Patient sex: F
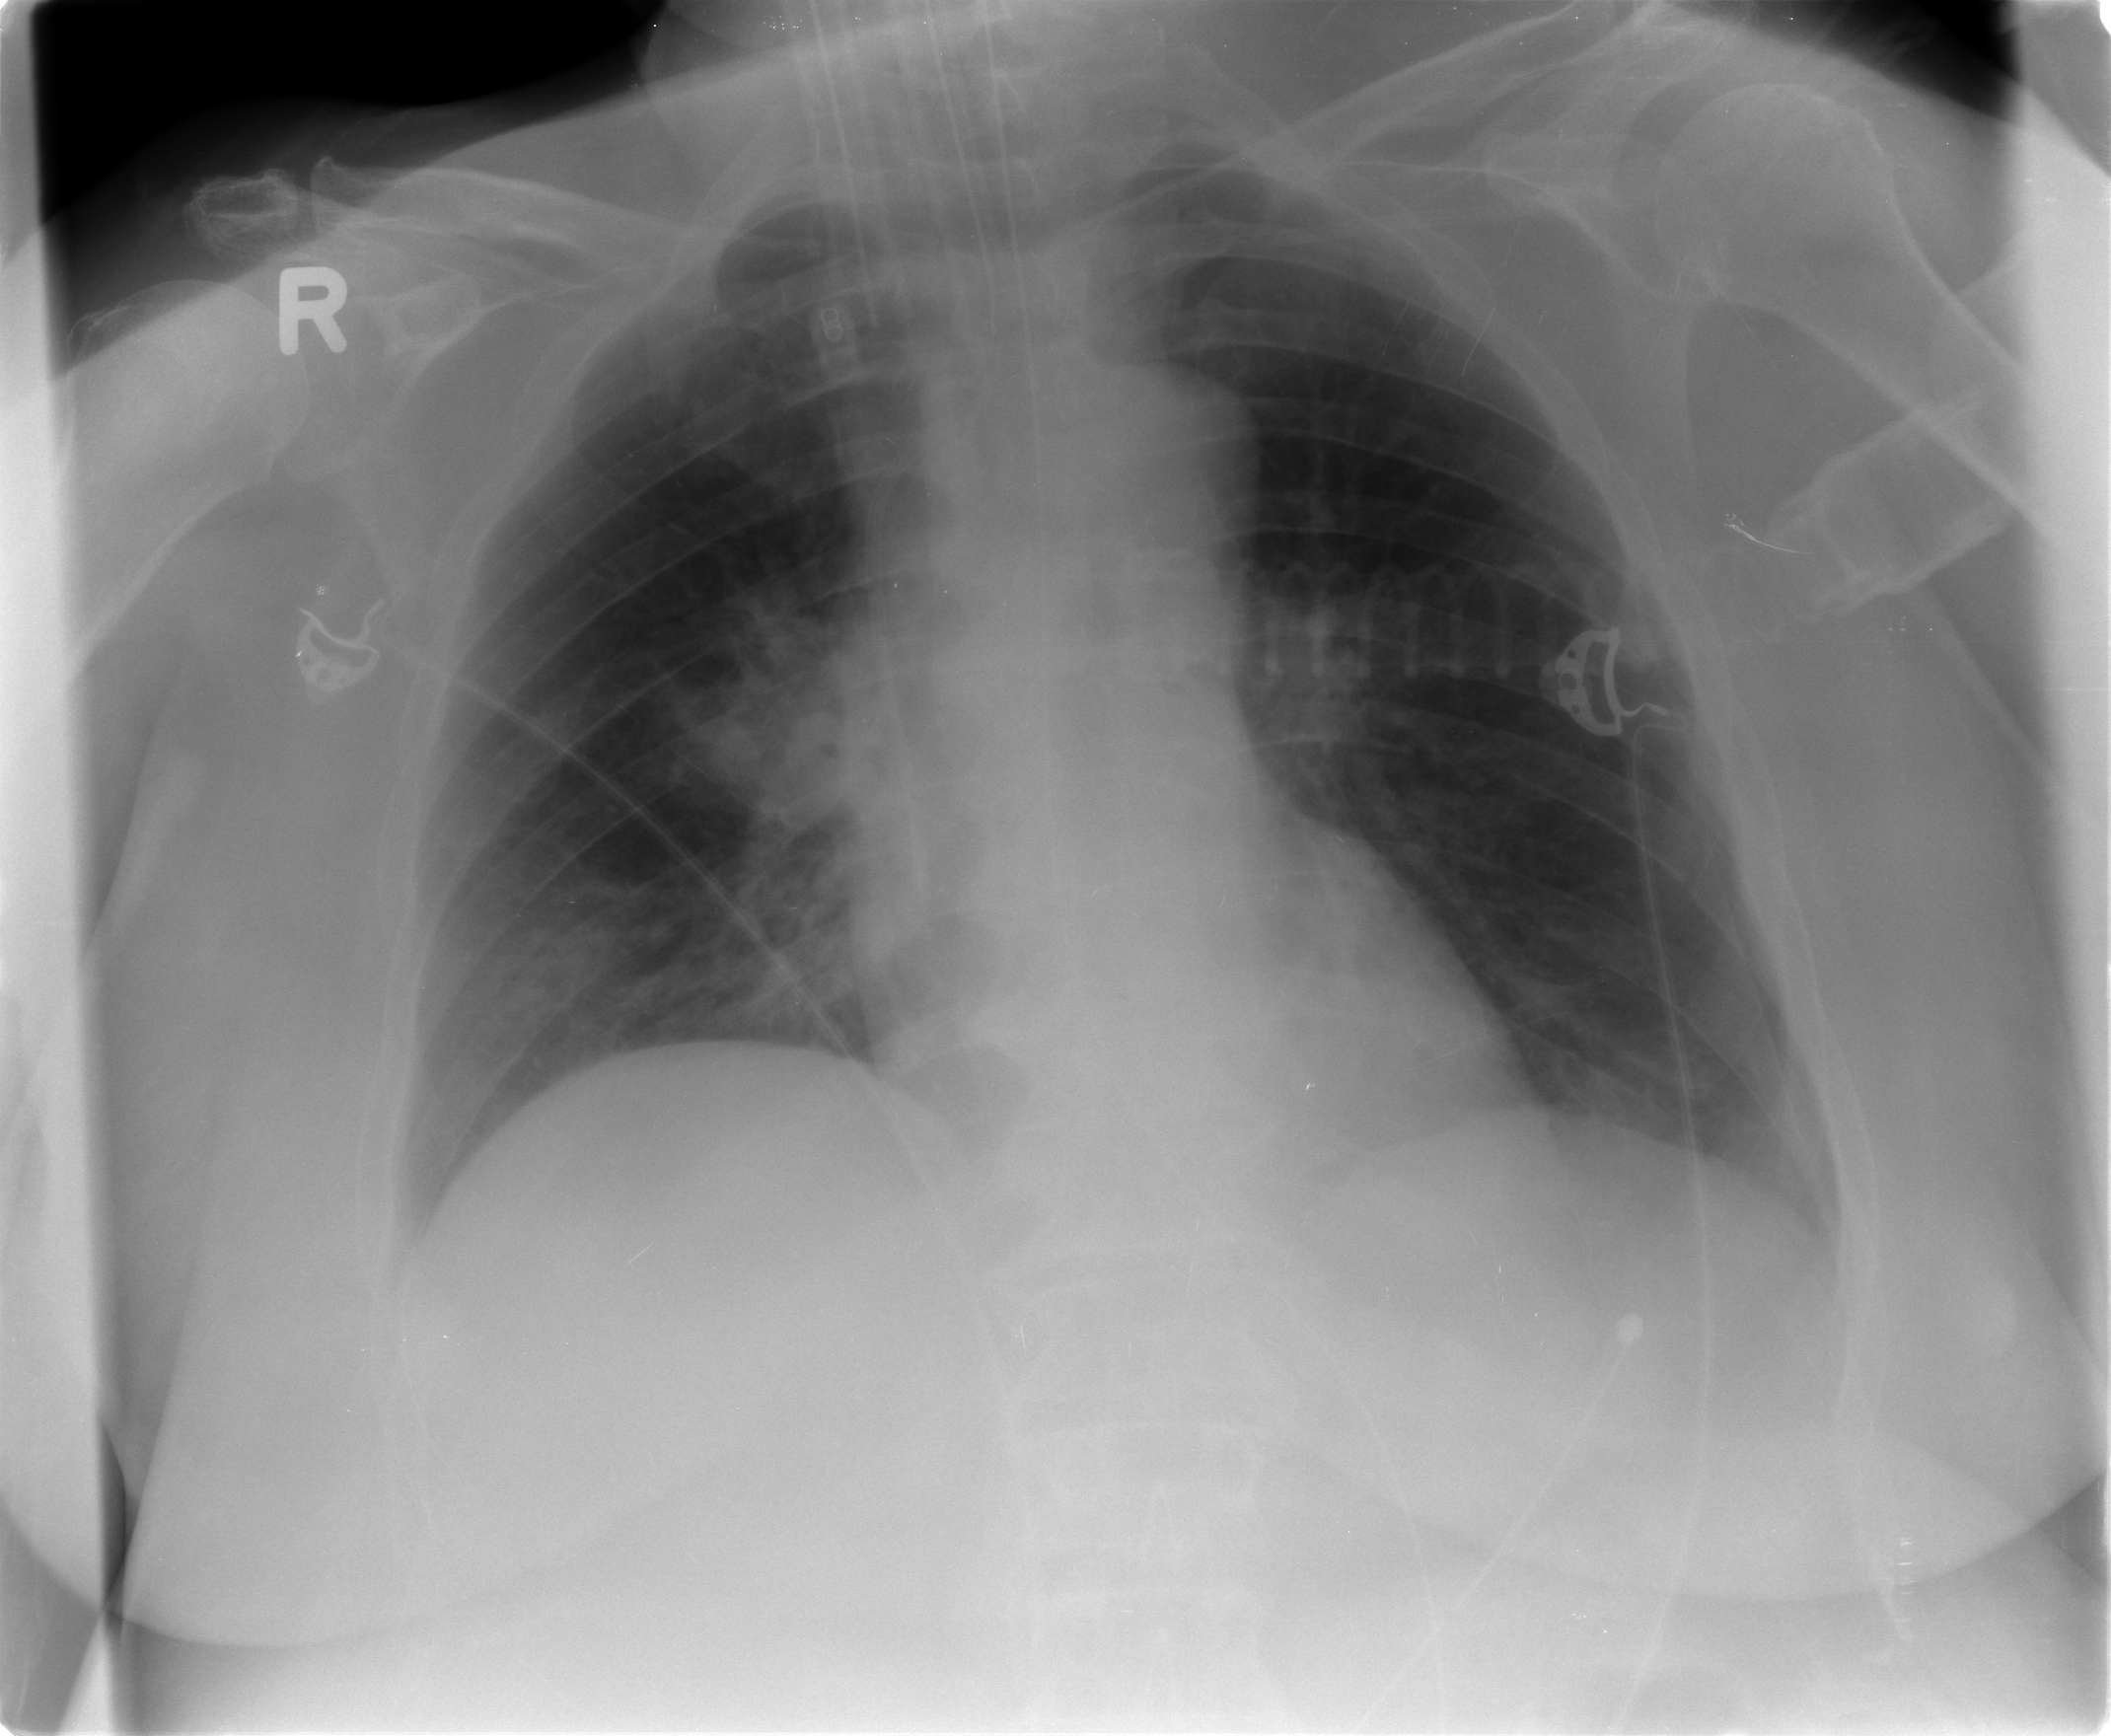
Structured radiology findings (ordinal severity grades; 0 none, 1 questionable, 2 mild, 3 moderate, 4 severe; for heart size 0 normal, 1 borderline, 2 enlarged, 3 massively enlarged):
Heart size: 0
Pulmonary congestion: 0
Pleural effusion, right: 0
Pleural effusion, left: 0
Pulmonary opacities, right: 2
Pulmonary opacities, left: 0
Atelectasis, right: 0
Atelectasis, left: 0